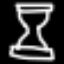
Label: hourglass